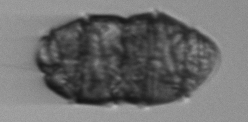
Label: Margalefidinium